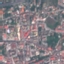
Land use / land cover: Residential